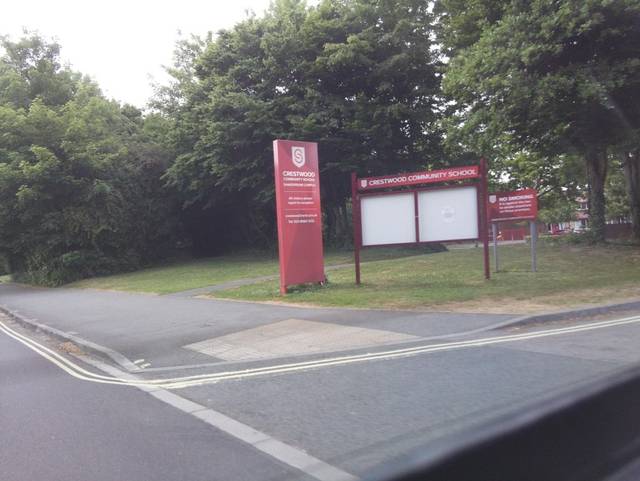
Region: United Kingdom
Coordinates: 50.978, -1.362